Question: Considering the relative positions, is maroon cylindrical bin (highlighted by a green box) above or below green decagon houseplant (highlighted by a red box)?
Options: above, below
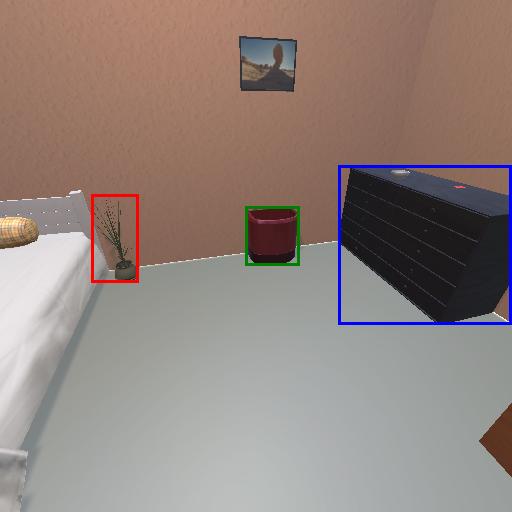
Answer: above